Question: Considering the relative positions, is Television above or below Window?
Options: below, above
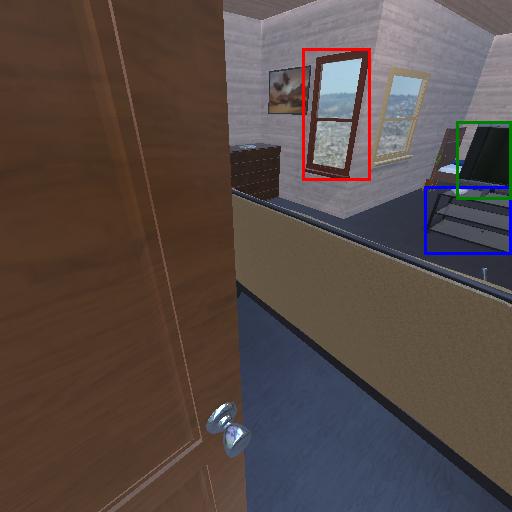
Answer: below